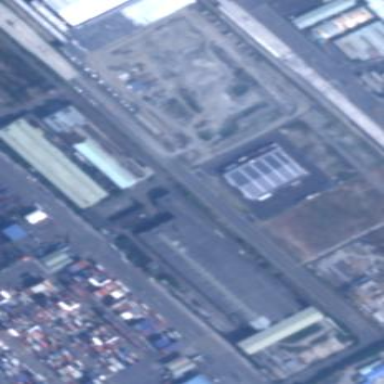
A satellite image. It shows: Industrial area surrounded by wall.